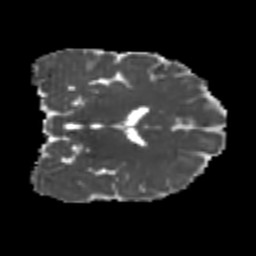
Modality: MD
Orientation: coronal
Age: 20
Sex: female
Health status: healthy
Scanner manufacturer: philips
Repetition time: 7.386 s
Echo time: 0.08599 s